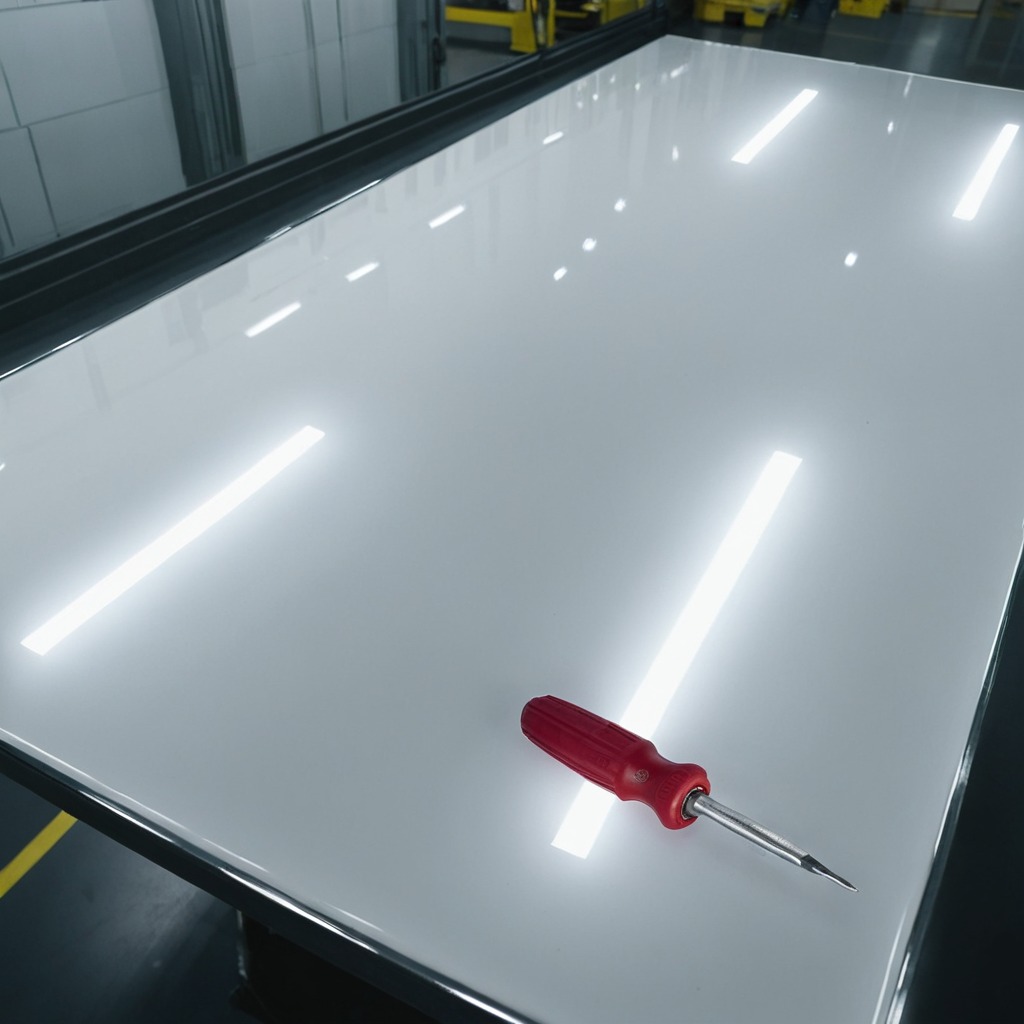
A screwdriver lies on the table.